Question: Count the number of objects in the diagram.
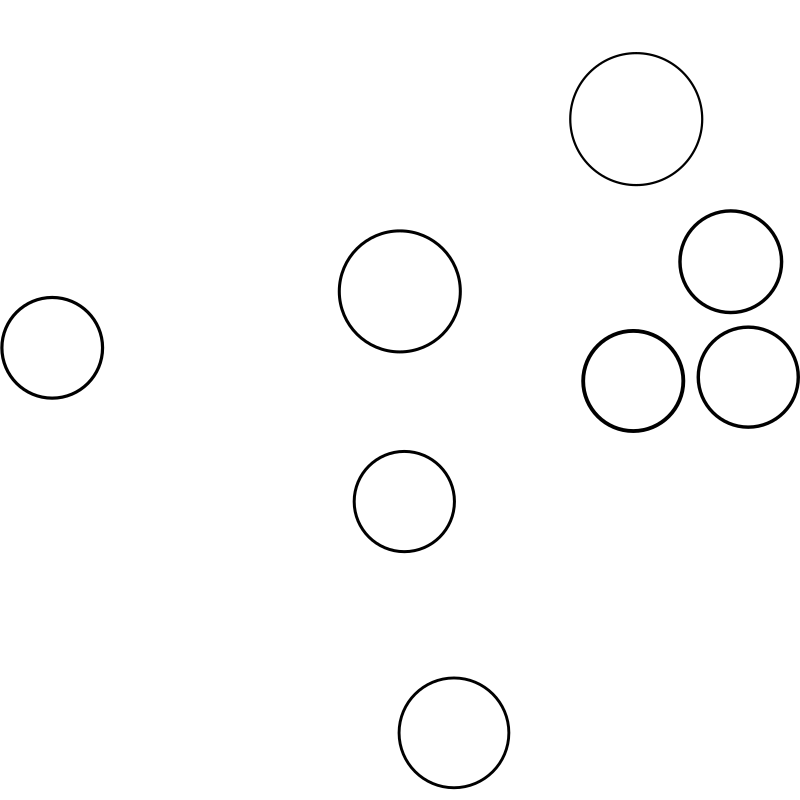
Answer: 8